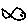
Label: fish